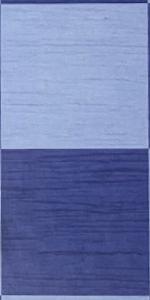
Label: Empty